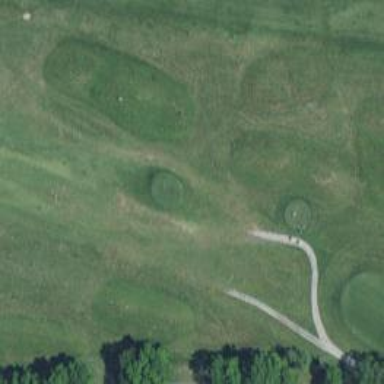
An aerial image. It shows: Golf tee.